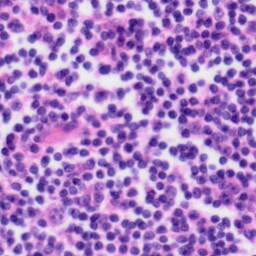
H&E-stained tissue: Tonsil